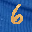
Label: 6